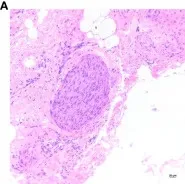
(A) Hematoxylin and eosin (H&E) staining of the nerve tissue in teratoma. Original magnification: x200.
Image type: pathology (h&e)